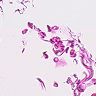
Metastatic tissue present: no